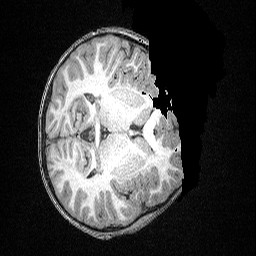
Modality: T1w
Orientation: axial
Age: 81
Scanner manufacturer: siemens
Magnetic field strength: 3 T
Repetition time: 2.5 s
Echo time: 0.00347 s